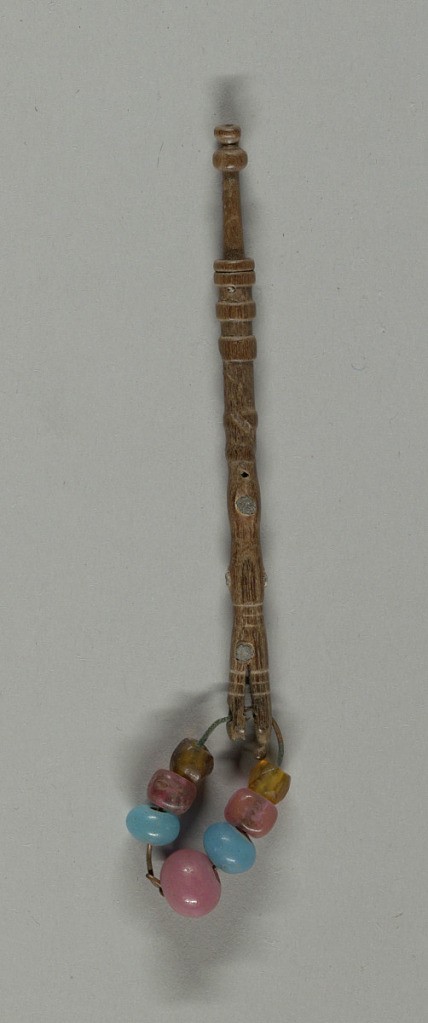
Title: Bobbins for lace making
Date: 18th–19th century
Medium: wood, metal and glass
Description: Twelve bobbins of [walnut and others]; turned, and ornamented with metal; wighted with jingles.  A through c/: wound with brass wire sunk in grooves; d through e/: same type but wire is missing; f/: metal bands sunk in grooves, called "tigers" [many bands missing]' g/: studded with metal and shows grooves for thread wrappings [now missing]; h through l/: studded with metal, called 'leapards".